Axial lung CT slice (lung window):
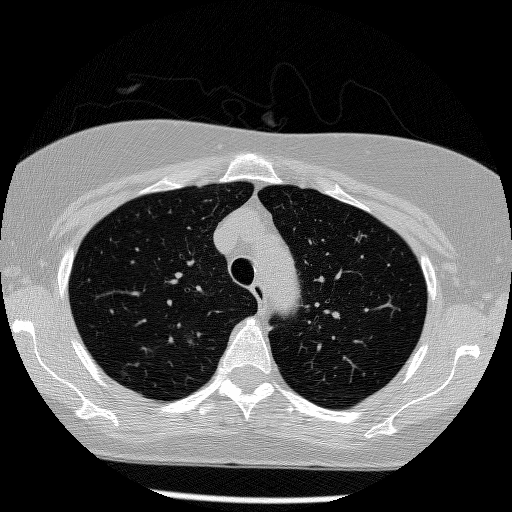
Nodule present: no